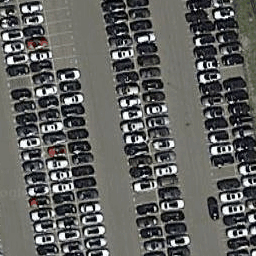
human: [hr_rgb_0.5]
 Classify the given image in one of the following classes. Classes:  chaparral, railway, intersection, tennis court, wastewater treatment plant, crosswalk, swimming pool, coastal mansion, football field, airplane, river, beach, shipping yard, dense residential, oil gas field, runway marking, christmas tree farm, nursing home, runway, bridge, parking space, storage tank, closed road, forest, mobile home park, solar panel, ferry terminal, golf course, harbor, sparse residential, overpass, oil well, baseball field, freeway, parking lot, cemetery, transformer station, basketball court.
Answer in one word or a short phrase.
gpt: parking lot